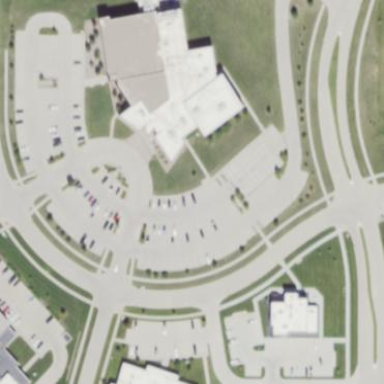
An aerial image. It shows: Sports center building.